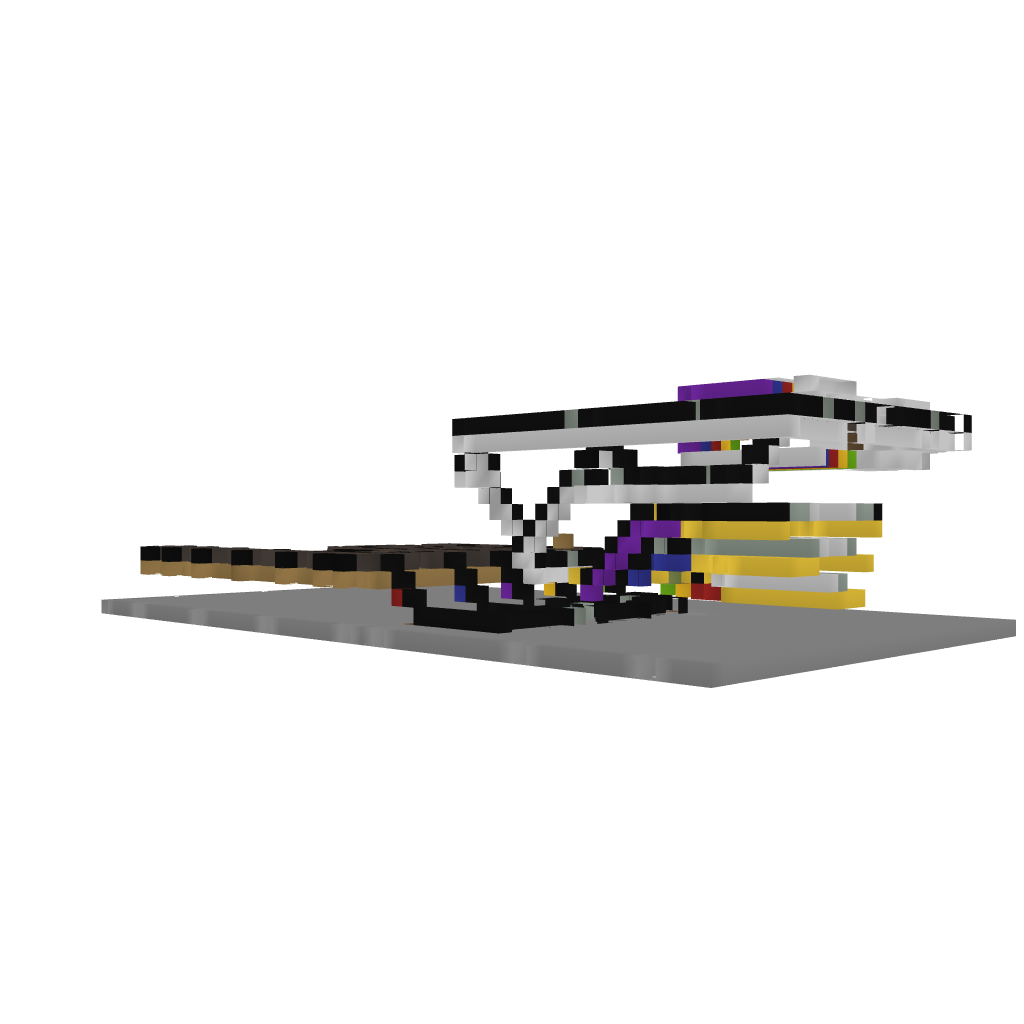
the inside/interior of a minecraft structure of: RainbowRun-Longjacob1